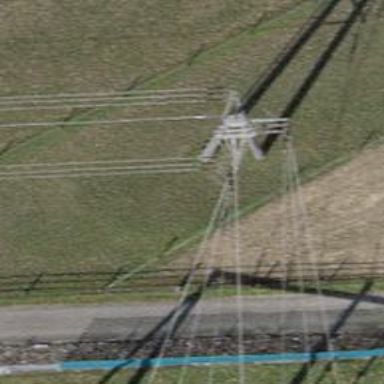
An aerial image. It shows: Power line is depicted.